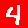
Digit: 4